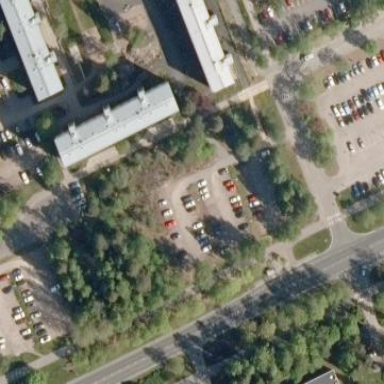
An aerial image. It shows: Parking area with fine gravel surface.